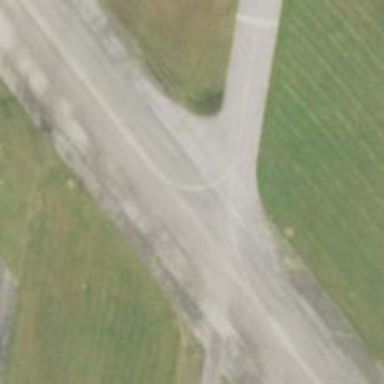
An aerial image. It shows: View of taxiway at the airport.